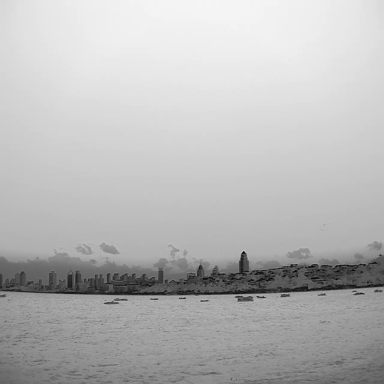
There are ten bulk_carriers in the infrared image.